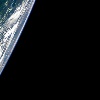
Label: space